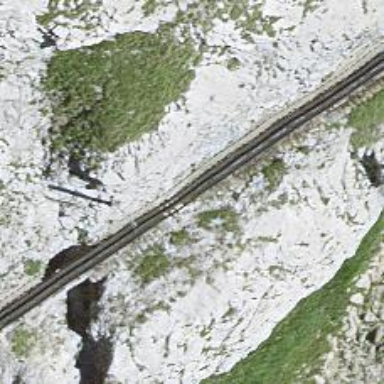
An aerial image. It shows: Narrow-gauge railway track with 1 electrified contact line.